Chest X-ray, PA view. Patient: 60 years old, sex F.
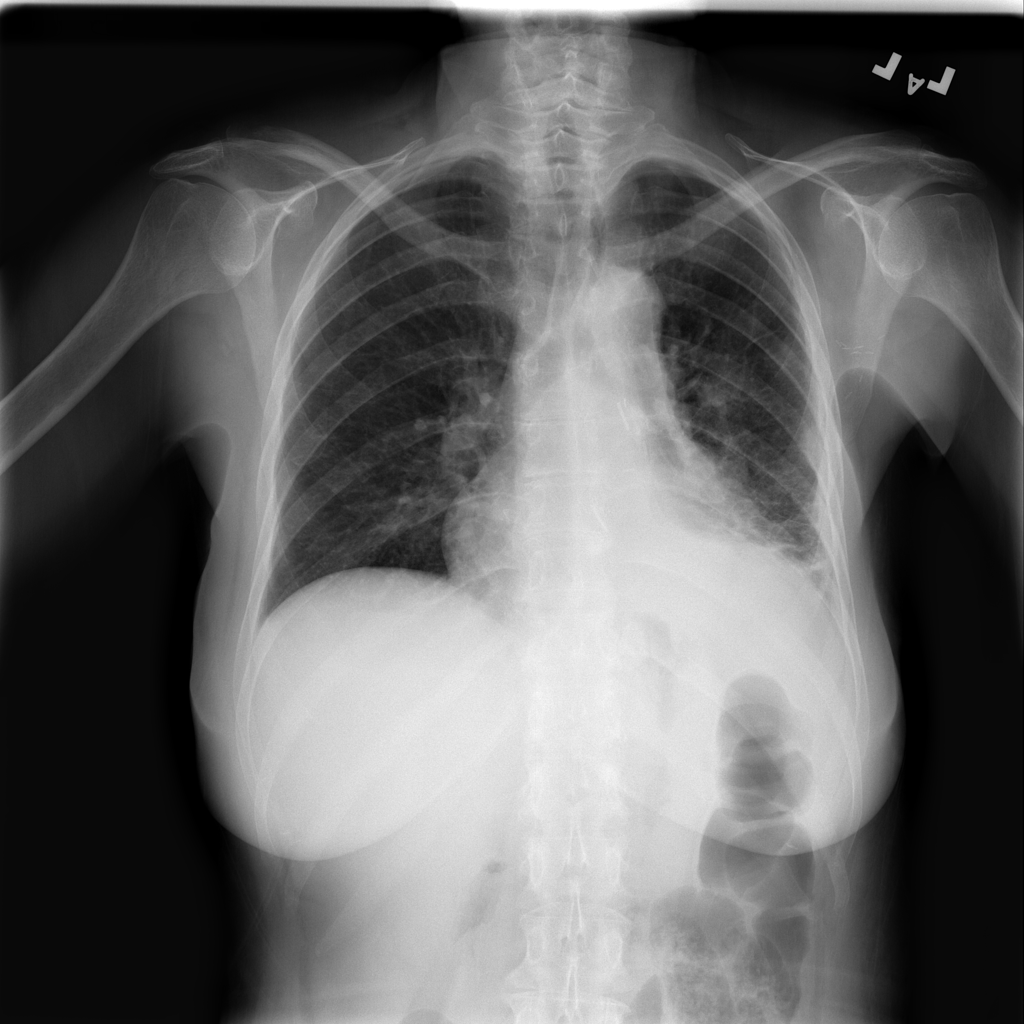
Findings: Effusion